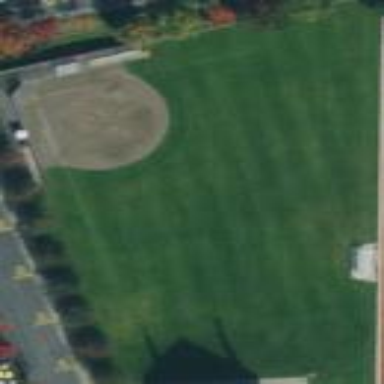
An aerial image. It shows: Softball pitch for leisure land activities.